Question: I need a CVS command that given the name of a branch, it will give you the revision number of the last file in that branch.
---
CVS Tree structure:
'''
(filename)
|
+--> 1.1-----(branch)
| |
| 1.1.1.1
| |
| 1.1.1.2
| |
| 1.1.1.3
|
|
1.2
|
|
:
'''
## For example: Using a CVS command, given the tag name "branch", how can I get CVS to give me the revision number "1.1.1.3"?
---
I have tried using the 'log' command and expected to be able to parse the output of the 'log' command in order to get the version number, but the version that the 'log' command outputs for the branch does not match the version number at the end of the branch.
ex: 'cvs -Q log -h filename'
---
CVS Version information:

---
I posted a similar question <URL> about getting the version number of a file from a tag name. I never got a clear answer on how to do that either, but I was able to find a workaround by parsing the 'log' output with a Perl script.
Since the 'log' output for the branch does not match the version number at the end of the branch my Perl script solution doesn't work here.
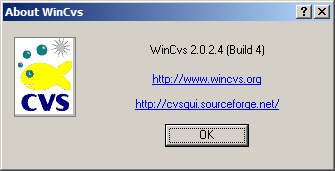
Answer: you should use 'cvs log -rMyBranch. MyFilename', where 'MyBranch.' is branch in question , and 'MyFilename' is filename in question.
Example:
'cvs log -rTestBranch. TestFile.txt'
'''
RCS file: C:\cvsroot/TestRepository/TestFile.txt,v
Working file: TestFile.txt
head: 1.2
branch:
locks: strict
access list:
symbolic names:
TestBranch: 1.2.0.2
keyword substitution: kv
total revisions: 4; selected revisions: 1
description:
----------------------------
revision 1.2.2.2
date: 2015/06/08 18:32:52; author: Codeguard; state: Exp; lines: +1 -1; kopt: kv; commitid: 117c5575dfce6e9e; filename: TestFile.txt;
2
=============================================================================
'''
From there, you can easily parse the revision.